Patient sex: F
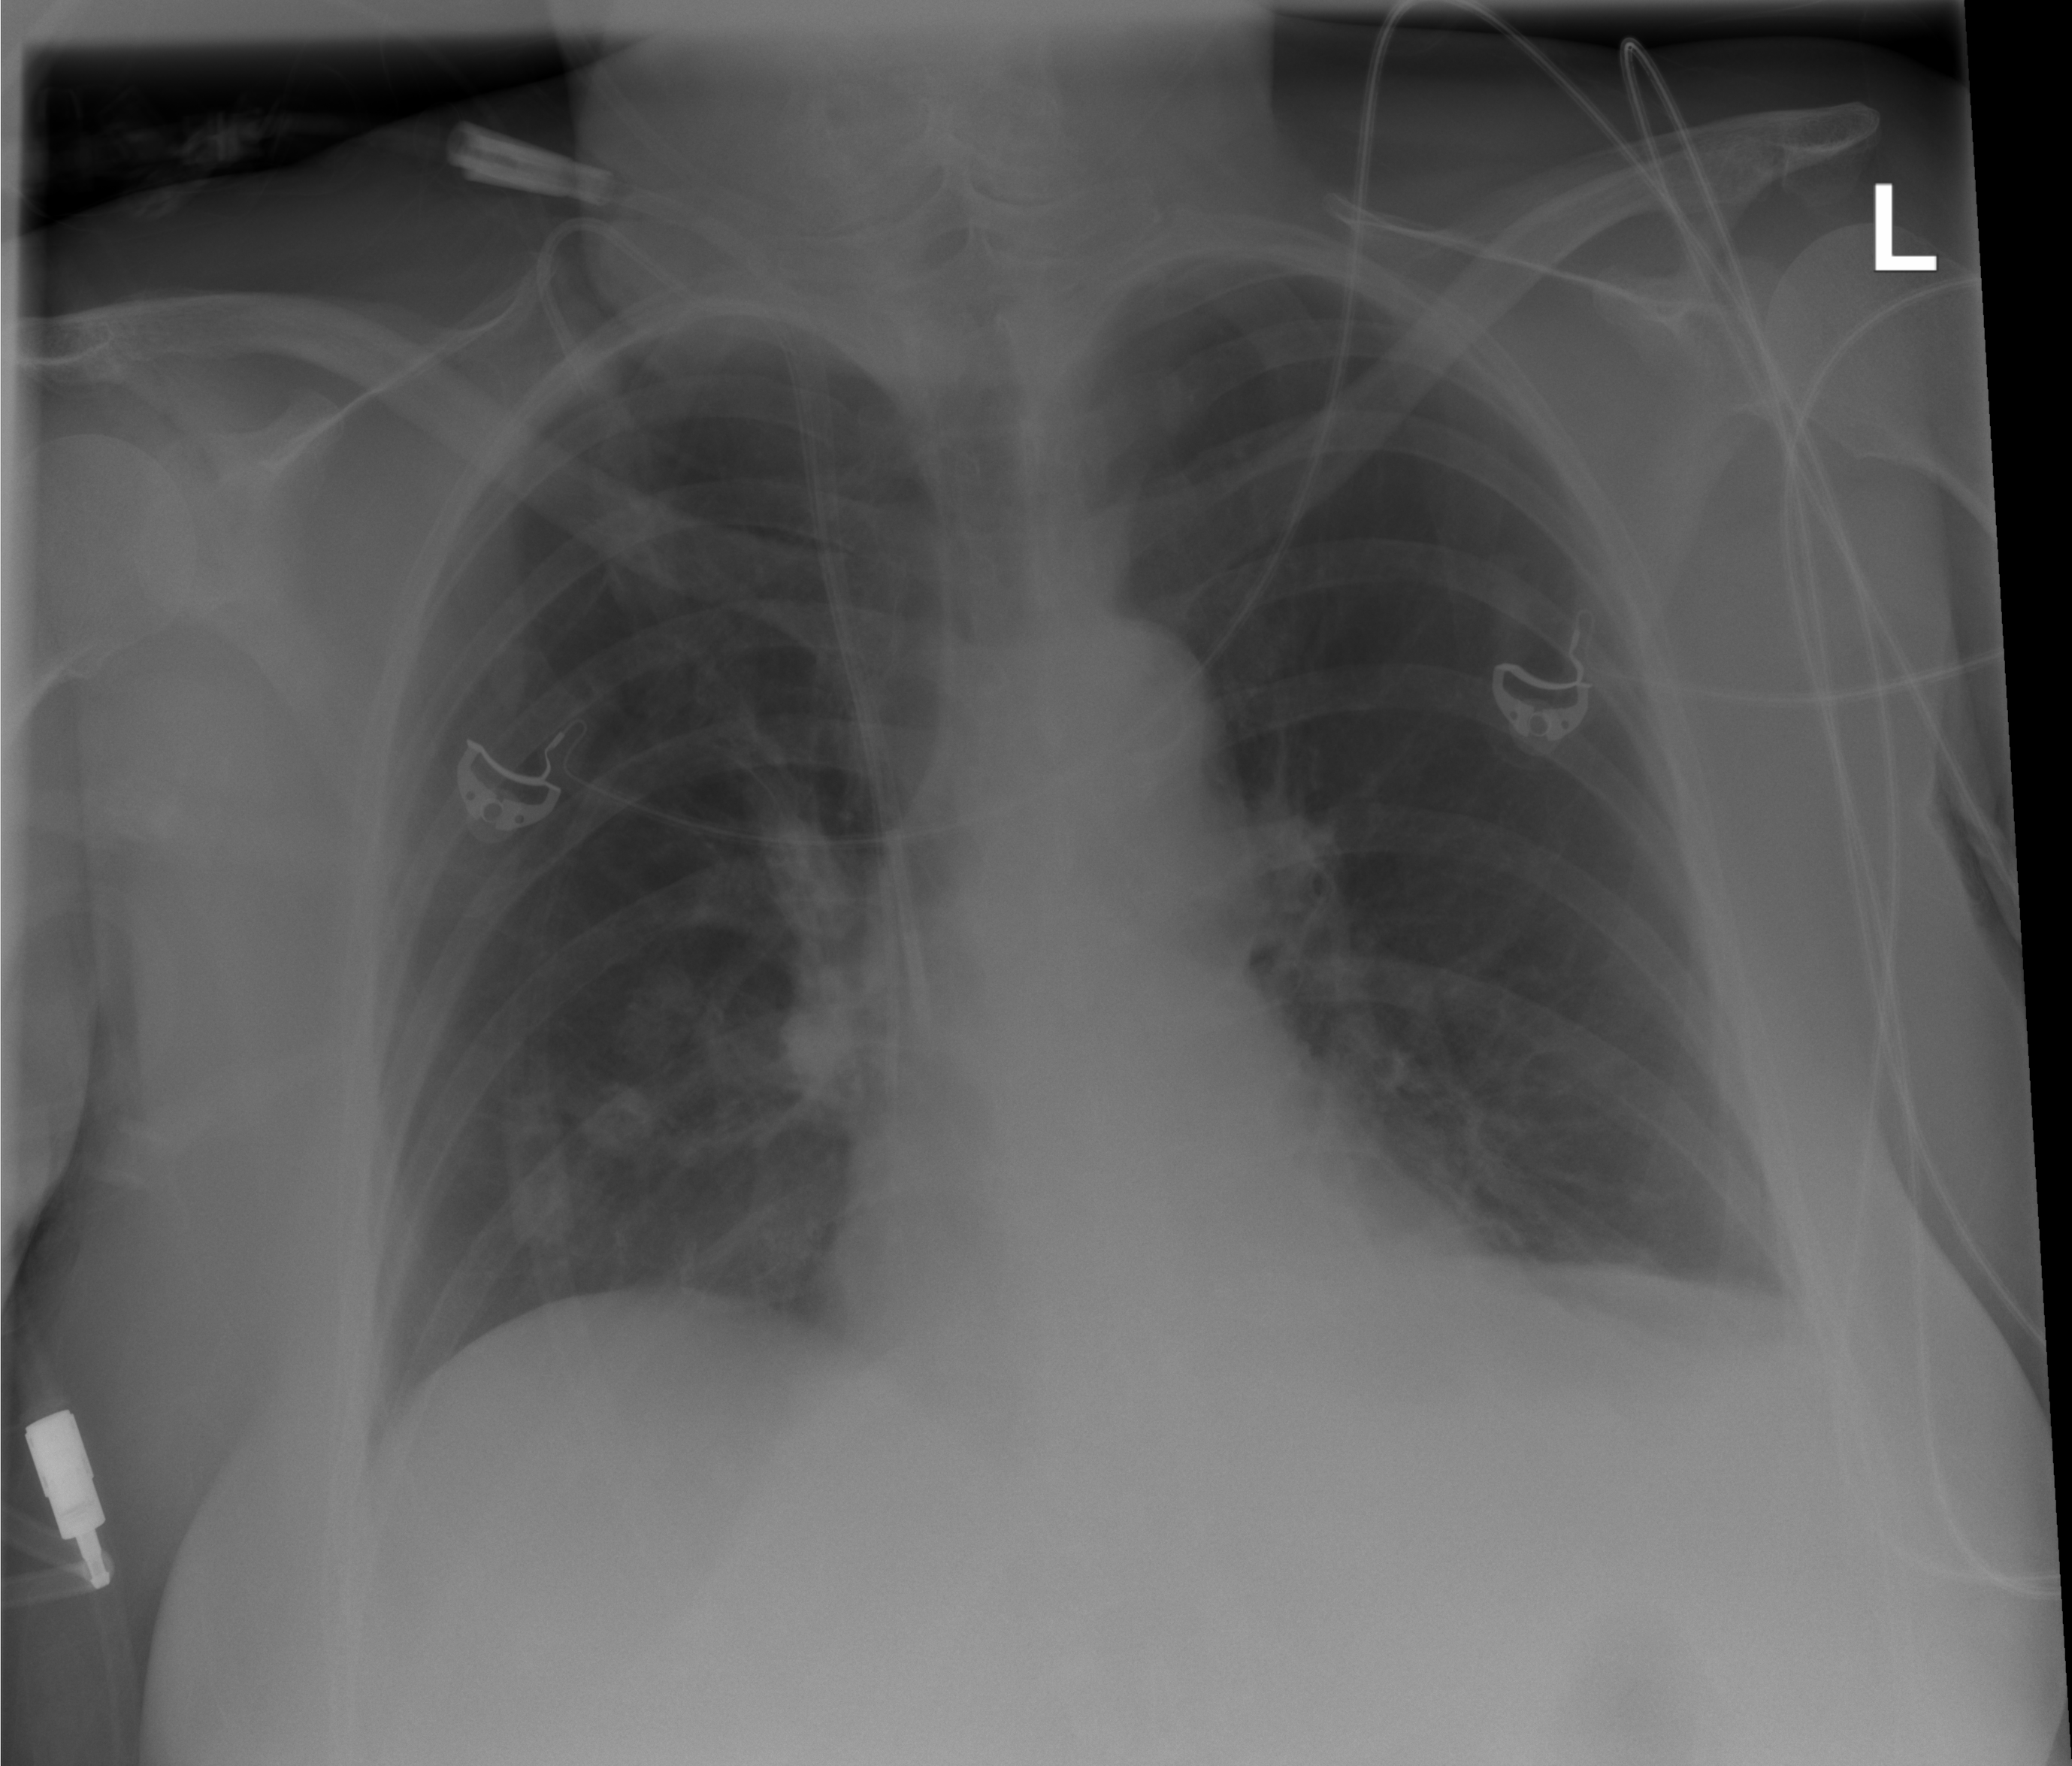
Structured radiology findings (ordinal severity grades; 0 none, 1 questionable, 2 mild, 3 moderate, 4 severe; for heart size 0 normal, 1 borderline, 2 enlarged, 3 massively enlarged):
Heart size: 0
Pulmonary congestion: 0
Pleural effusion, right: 0
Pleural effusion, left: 1
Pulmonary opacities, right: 0
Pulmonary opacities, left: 0
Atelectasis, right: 0
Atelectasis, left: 0